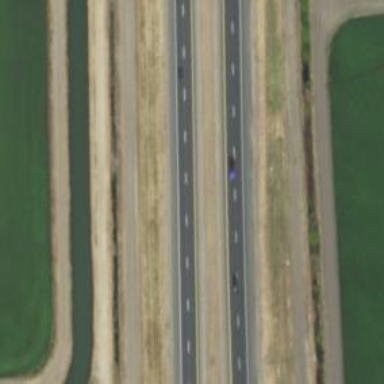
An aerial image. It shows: Asphalt trunk highway which is also expressway.